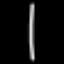
Label: line